Question:
NOTE: D and filtered_right should be connected in the picture.
Hello guys, I am having a difficulty with creating a circuit as one on the picture. The idea is that there is a rotary knot and with every rotation to the right some counter would increment and every rotation to the left it will decrement. When reached some value, I want some LEDs to glow. The principle on which it works is as following: if the left signal activates first, than it is rotation to right, otherwise a rotation to left. But when filtered, the logic is as it is in the code. If there is a rising edge (if the Q and D differ on the D Flip Flop), and the D is a '1', but meanwhile the other signal is '1' then it is a rotation to right, otherwise, a rotaton to left.
I am using a Spartan 3AN-Starter Kit FPGA. I described the filter and DFF in two separate entities and used them as components in my main project, but the warnings continually signal that they remain unconnected no matter what I do, even though it successfully synthesize. I would like to know why is that.
Here is a drawing of the circuit, my VHDL code and the warnings:
This is the main project:
'''
--Main project
library IEEE;
use IEEE.STD_LOGIC_1164.ALL;
use WORK.all;
entity Demux is
port ( led : OUT std_logic_vector(7 downto 0);
turn_right, turn_left,clk: IN std_logic);
subtype smallint is integer range 0 to 80;
end Demux;
architecture Behavioral of Demux is
component dff
port (set,reset,D,clk: IN std_logic;
Q: OUT std_logic);
end component;
component filter
port (clk,turn_right,turn_left: in std_logic;
filtered_right, filtered_left: out std_logic);
end component;
signal counter: smallint:=0;
signal Q: std_logic;
signal filtered_right: std_logic :='0';
signal filtered_left: std_logic := '0';
signal set: std_logic;
signal reset: std_logic;
begin
set <= '0';
reset <='0';
FF: dff port map (
set=>set,
reset=>reset,
D=>filtered_right,
clk=>clk,
Q=>Q);
filt: filter port map (
turn_right=>turn_right,
turn_left=>turn_left,
filtered_right=>filtered_right,
filtered_left=>filtered_left,
clk=>clk);
compare: process (clk,Q) is
begin
if ((clk'event) and (clk='1')) then
if ((filtered_right /= Q) and (filtered_right='1')) then
if (filtered_left = '1') then
counter <= counter + 1;
elsif (filtered_left = '0') then
counter <= counter - 1;
end if;
end if;
if (counter>80) or (counter<0) then
counter <=0;
end if;
end if;
end process compare;
led(0) <= '1' when counter = 10;
led(1) <= '1' when counter = 20;
led(2) <= '1' when counter = 30;
led(3) <= '1' when counter = 40;
led(4) <= '1' when counter = 50;
led(5) <= '1' when counter = 60;
led(6) <= '1' when counter = 70;
led(7) <= '1' when counter = 80;
end Behavioral;
'''
Here is my realization of the DFF:
'''
Library IEEE;
use IEEE.STD_LOGIC_1164.ALL;
Entity dff is
port (D,set,reset,clk: in std_logic;
Q: out std_logic);
end dff;
Architecture behavioral of dff is
begin
dff: process (clk,set,reset,D) is
begin
if ((clk'event) and (clk='1')) then
if (reset='1') then
Q<='0';
elsif (set='1') then
Q<='1';
else
Q<=D;
end if;
end if;
end process dff;
end behavioral;
'''
Here is my realization of the filter:
'''
library IEEE;
use IEEE.STD_LOGIC_1164.ALL;
entity filter is
port (clk,turn_right,turn_left: in std_logic;
filtered_right, filtered_left: out std_logic);
end filter;
architecture Behavioral of filter is
begin
filter: process(clk, turn_right,turn_left) is
variable rotary_conc: std_logic_vector(1 downto 0);
variable filtered_left_temp, filtered_right_temp: std_logic;
begin
if ((clk'event) and (clk='1')) then
rotary_conc:=turn_left & turn_right;
case rotary_conc is
when "00" => filtered_right_temp := '0';
filtered_left_temp := filtered_left_temp;
when "01" => filtered_right_temp := filtered_right_temp;
filtered_left_temp := '0';
when "10" => filtered_right_temp := filtered_right_temp;
filtered_left_temp :='1';
when "11" => filtered_right_temp := '1';
filtered_left_temp := filtered_left_temp;
when OTHERS => filtered_right_temp := filtered_right_temp;
filtered_left_temp := filtered_left_temp;
end case;
filtered_right<=filtered_right_temp;
filtered_left<=filtered_left_temp;
end if;
end process filter;
end Behavioral;
'''
Just so you know, the filter exists because there is a chatter because of the mechanic nature of the rotary knot. That chatter can produce false incrementation/decrementation. To avoid it - I filter it.
Warnings:
'''
WARNING:Xst:1290 - Hierarchical block <FF> is unconnected in block <Demux>.
It will be removed from the design.
WARNING:Xst:1290 - Hierarchical block <filt> is unconnected in block <Demux>.
It will be removed from the design.
WARNING:Xst:2677 - Node <FF/Q> of sequential type is unconnected in block <Demux>.
WARNING:Xst:2677 - Node <filt/filtered_right_temp> of sequential type is unconnected in block <Demux>.
WARNING:Xst:2677 - Node <filt/filtered_left_temp> of sequential type is unconnected in block <Demux>.
'''
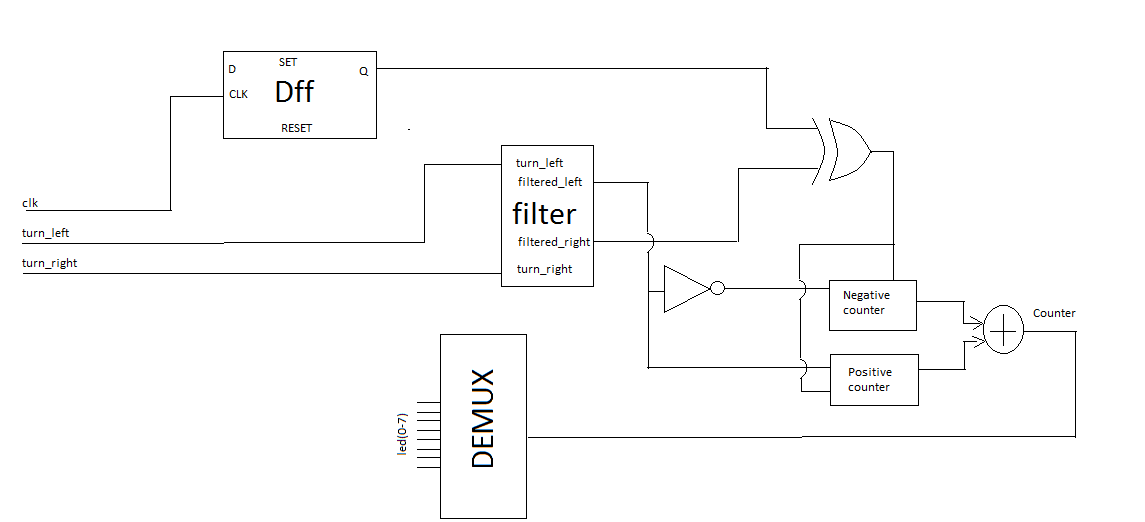
Answer: Try adding some 'else' clauses to your 'when' clauses in your Demux.vhd.
'''
led(0) <= '1' when counter = 10 else '0';
led(1) <= '1' when counter = 20 else '0';
led(2) <= '1' when counter = 30 else '0';
led(3) <= '1' when counter = 40 else '0';
led(4) <= '1' when counter = 50 else '0';
led(5) <= '1' when counter = 60 else '0';
led(6) <= '1' when counter = 70 else '0';
led(7) <= '1' when counter = 80 else '0';
'''
Without these 'else' clauses, the synthesizer may consider 'led' to always be "<PHONE>" and thus not depending on the inputs.